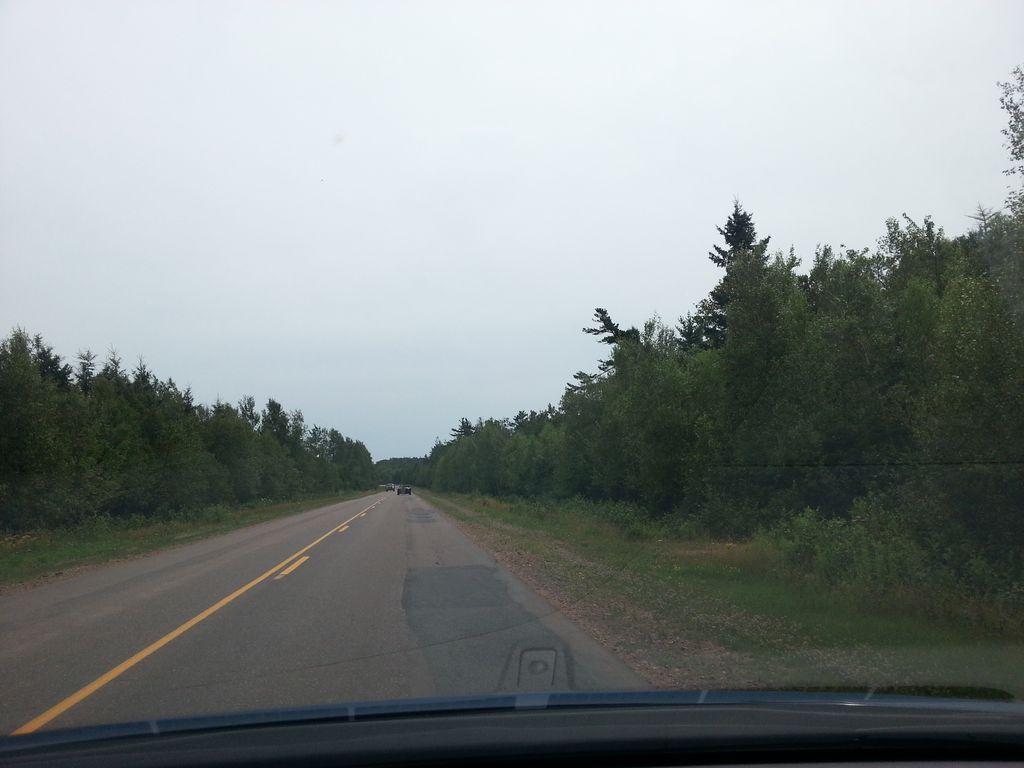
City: charlottetown